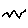
Label: zigzag